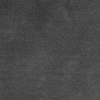
Atmospheric dust classification: dusty